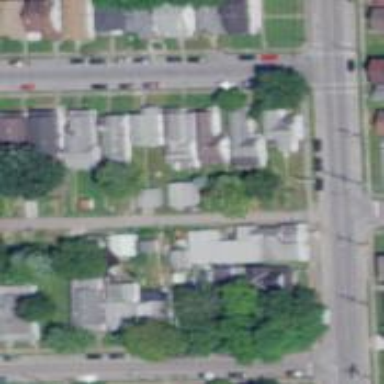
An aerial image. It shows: Alley classified as service road.